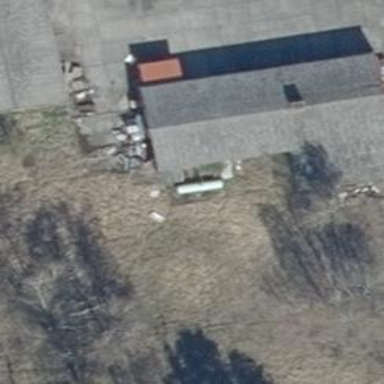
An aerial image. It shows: Simple house.